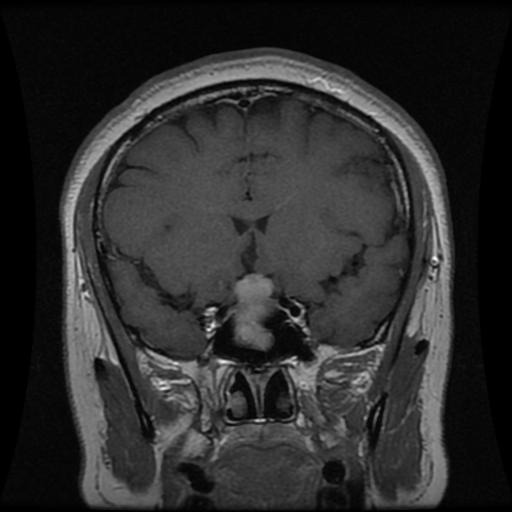
Label: pituitary